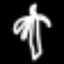
Label: palm tree